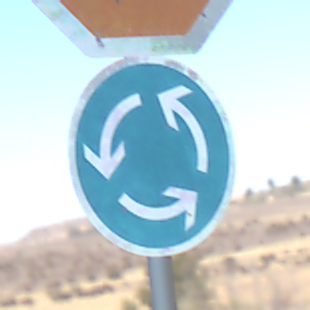
Verkehrszeichen: Kreisverkehr
Zusatzzeichen oben: Stop
Umgebung: Outdoor, Nature
Tageszeit: Midday
Wetter: Clear
Licht: Natural
Jahreszeit: NotSpecified
Kontrast: HighContrast